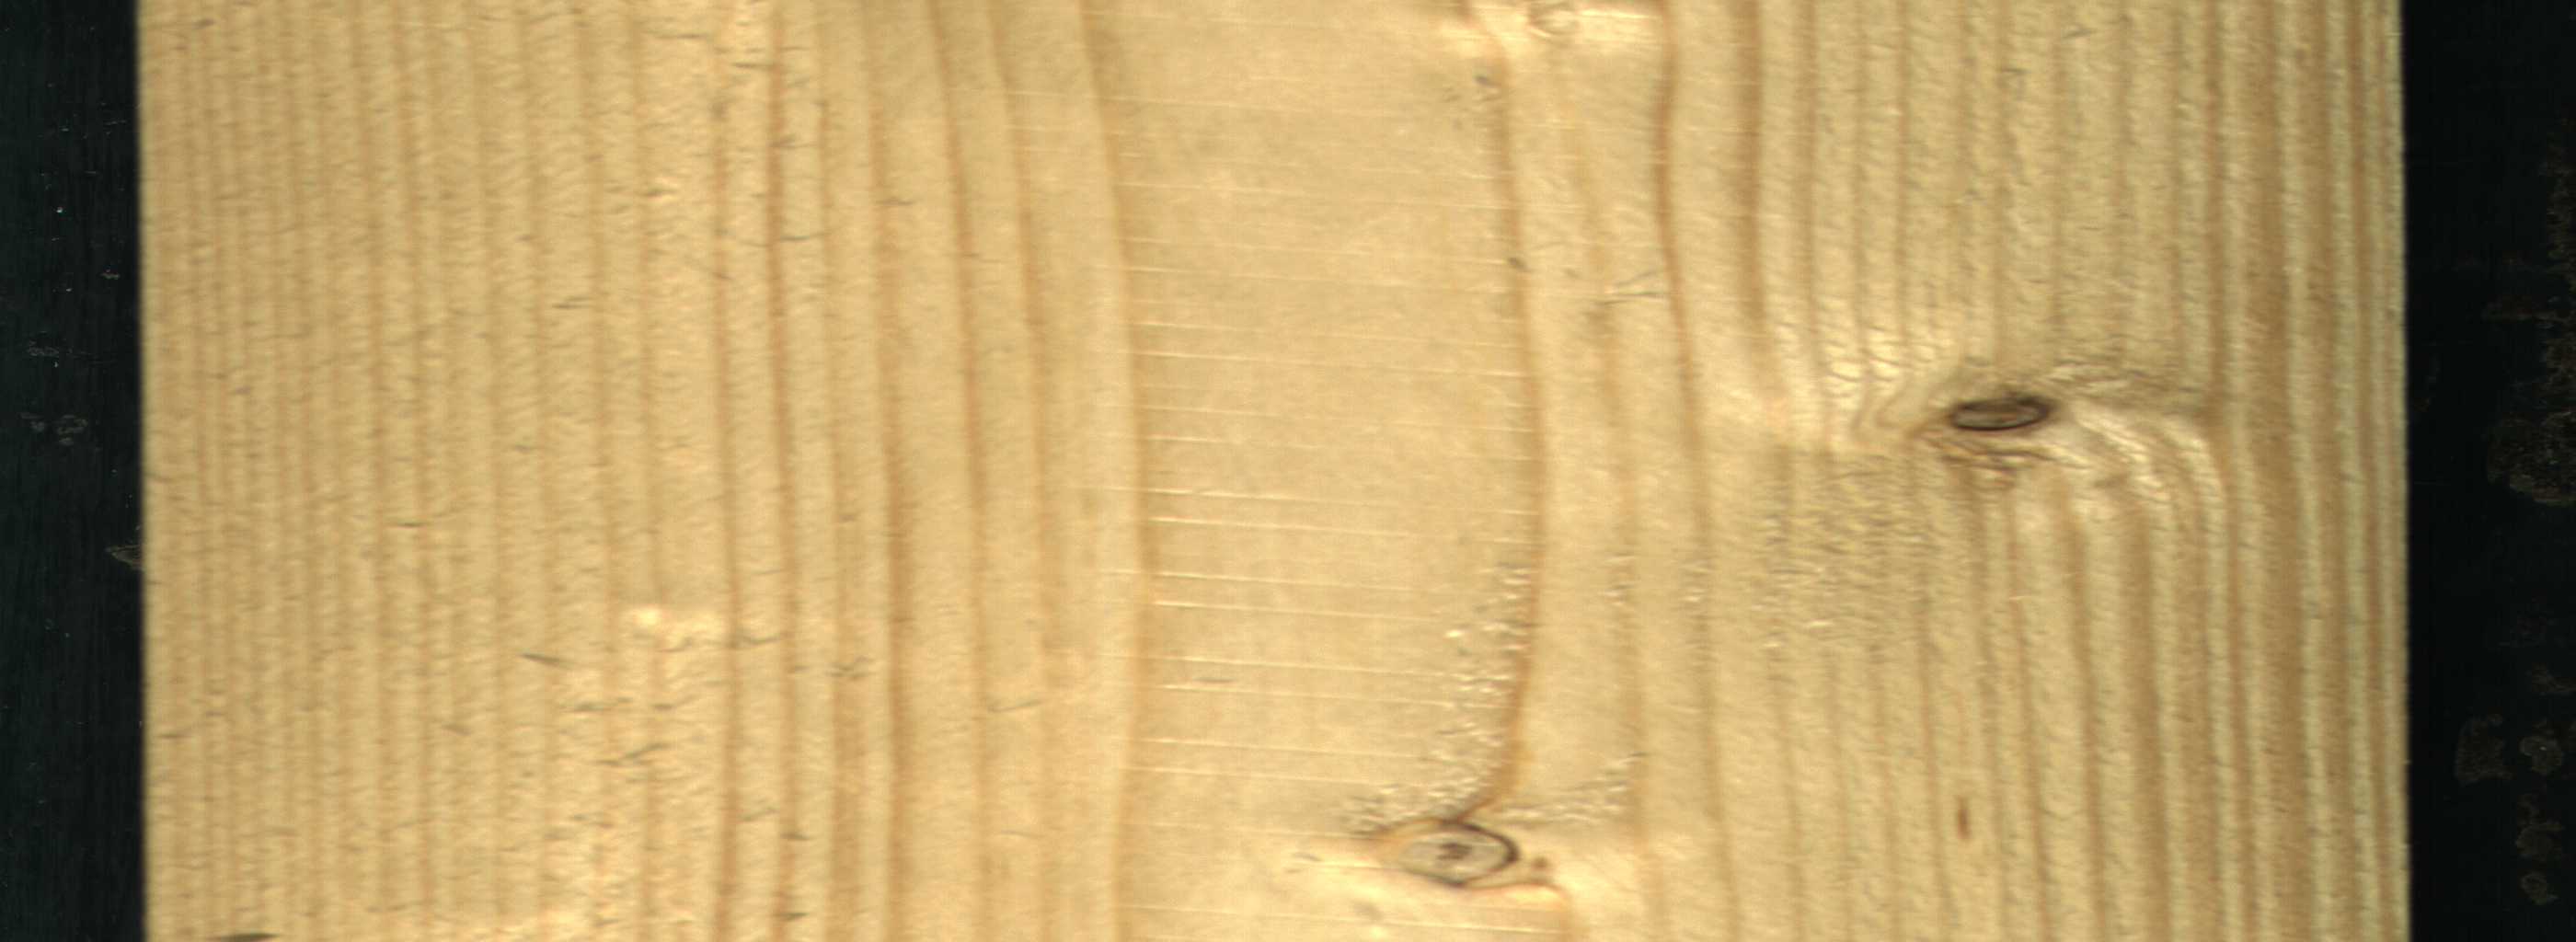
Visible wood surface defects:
Live_Knot
Live_Knot